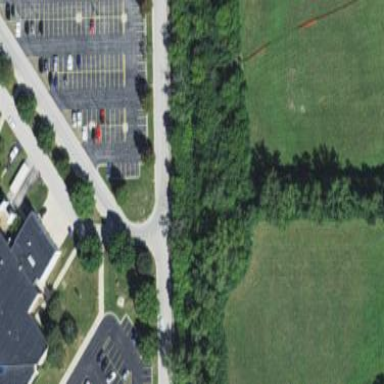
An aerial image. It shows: Grassy area with kerb barrier.